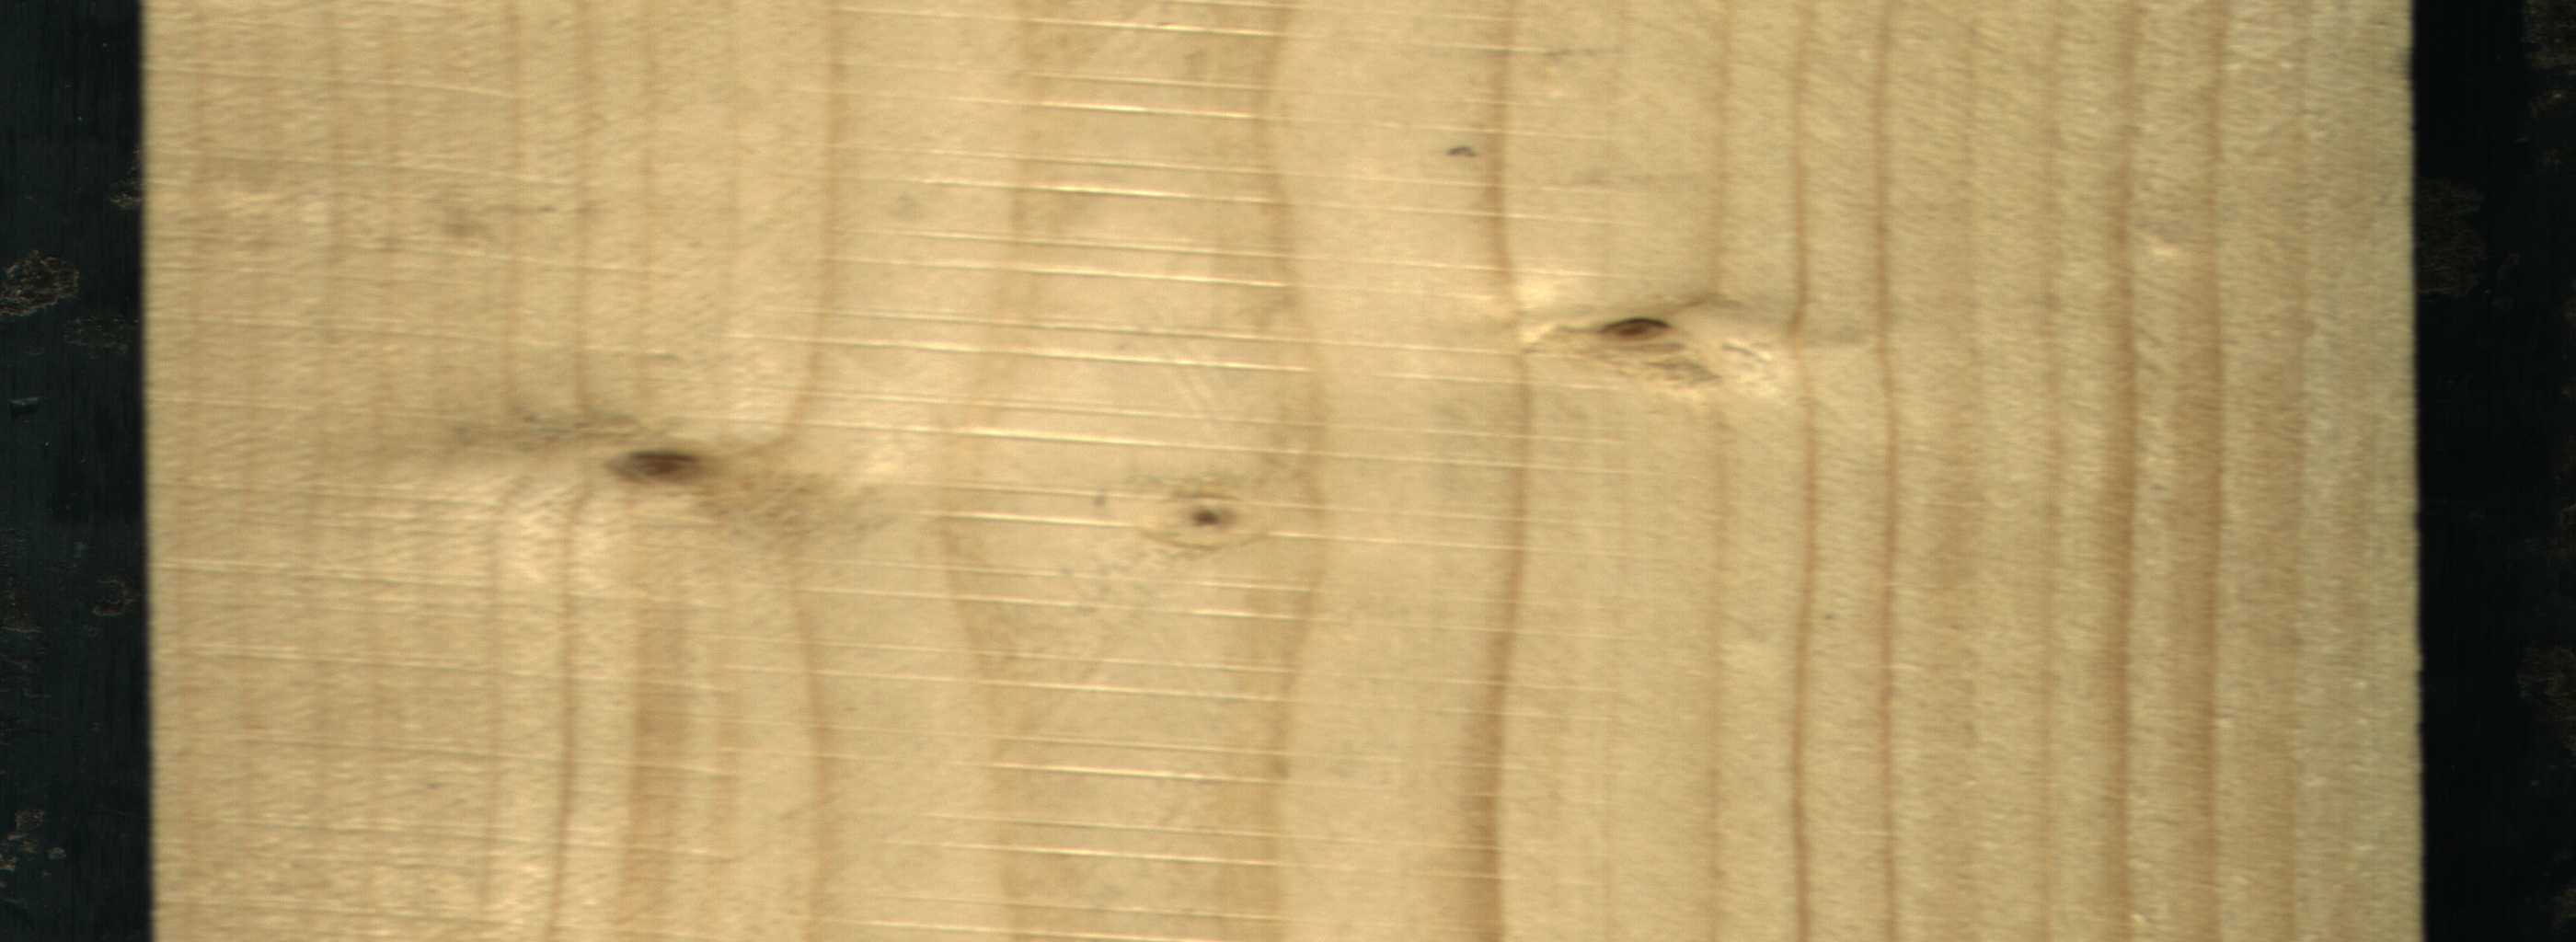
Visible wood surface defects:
Dead_Knot
Live_Knot
Live_Knot